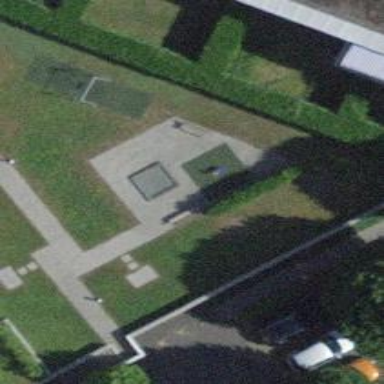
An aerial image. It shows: Sandpit playground.